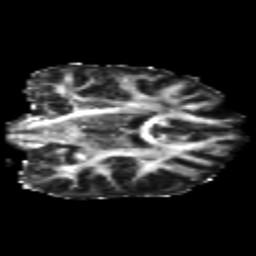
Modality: FA
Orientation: coronal
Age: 20
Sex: female
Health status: healthy
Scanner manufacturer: philips
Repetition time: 7.386 s
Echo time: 0.08599 s